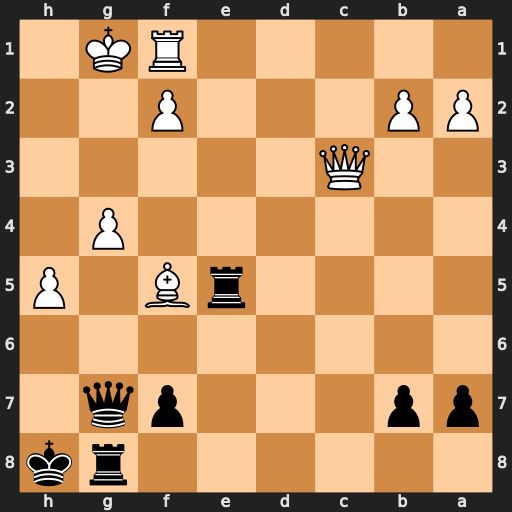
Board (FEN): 6rk/pp3pq1/8/4rB1P/6P1/2Q5/PP3P2/5RK1
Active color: b
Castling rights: -
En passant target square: -
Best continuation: Rxf5 Qxg7+ Rxg7